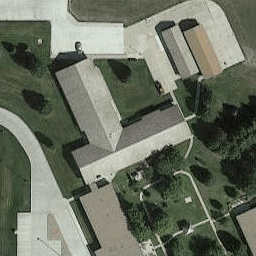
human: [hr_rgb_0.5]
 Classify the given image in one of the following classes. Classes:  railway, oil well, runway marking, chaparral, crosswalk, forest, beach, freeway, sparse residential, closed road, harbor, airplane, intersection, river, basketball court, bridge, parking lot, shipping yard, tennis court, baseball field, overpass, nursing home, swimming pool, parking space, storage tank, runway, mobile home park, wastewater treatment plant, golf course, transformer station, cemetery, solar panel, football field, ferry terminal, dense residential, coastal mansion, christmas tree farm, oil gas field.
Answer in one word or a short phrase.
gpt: nursing home